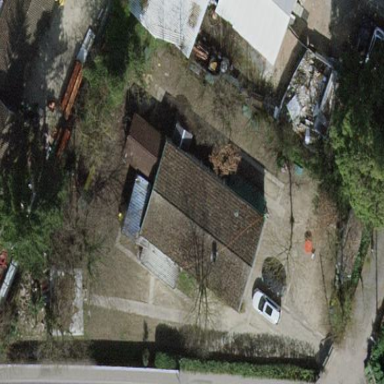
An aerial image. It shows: Garden enclosed by fence.